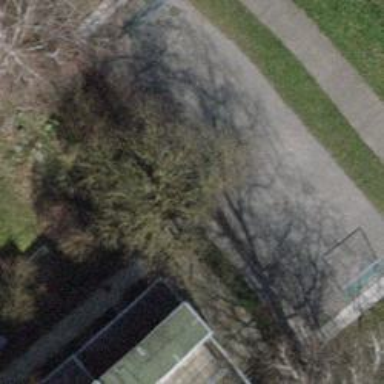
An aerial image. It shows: Set of concrete steps.